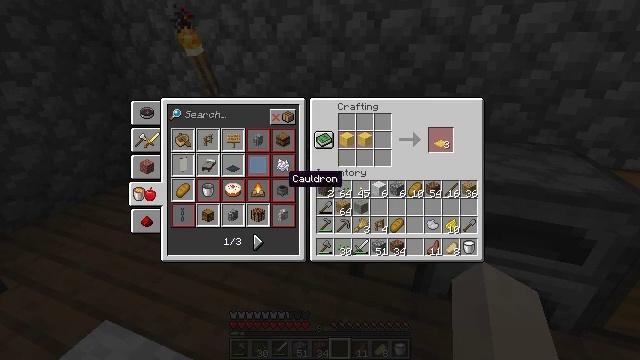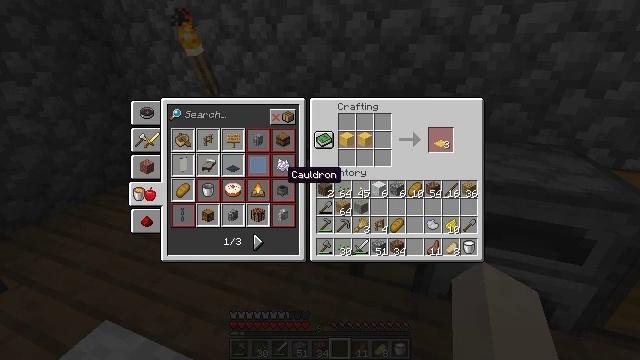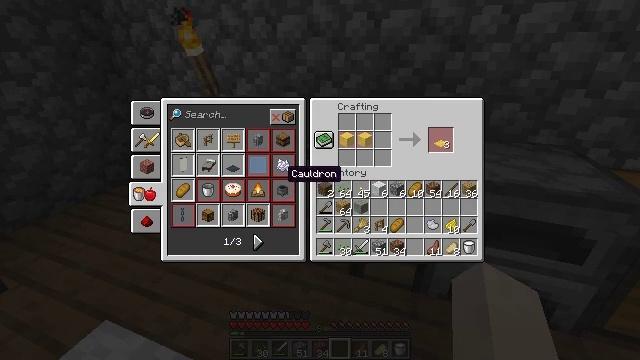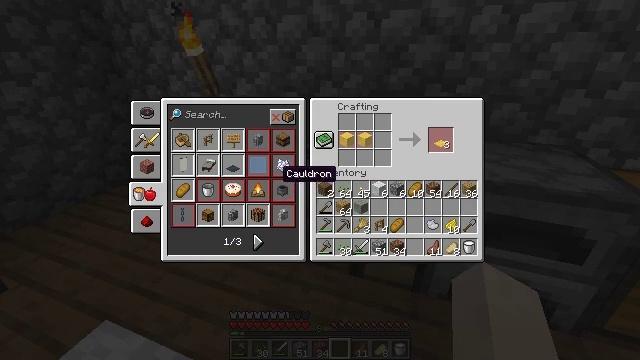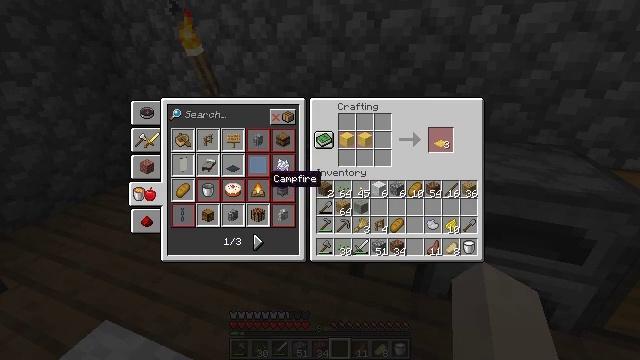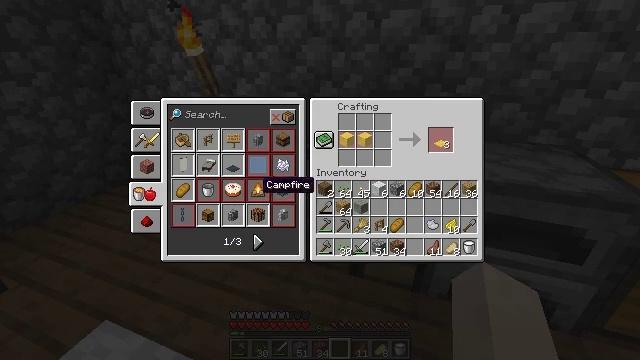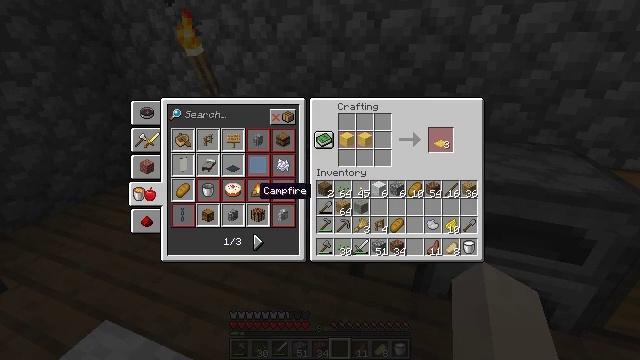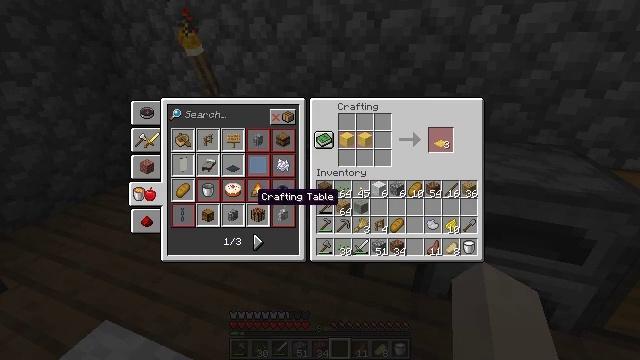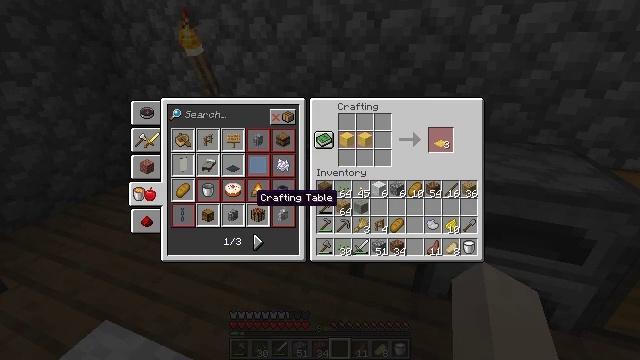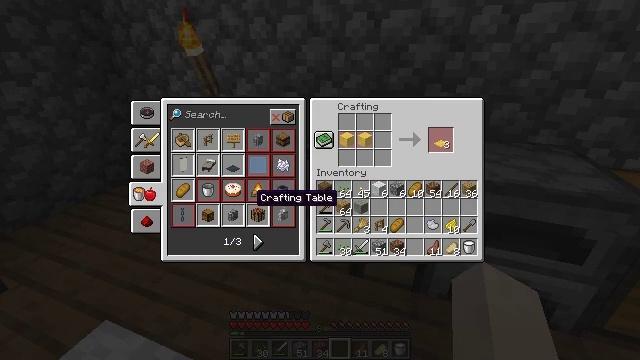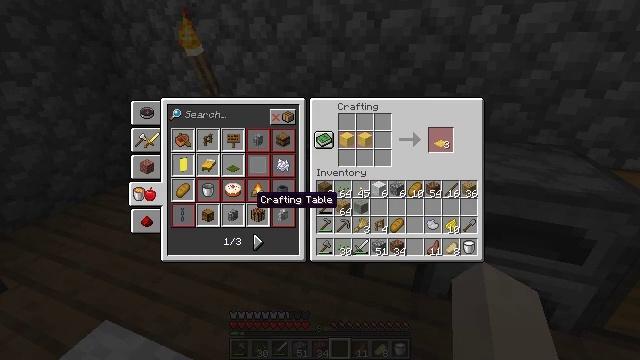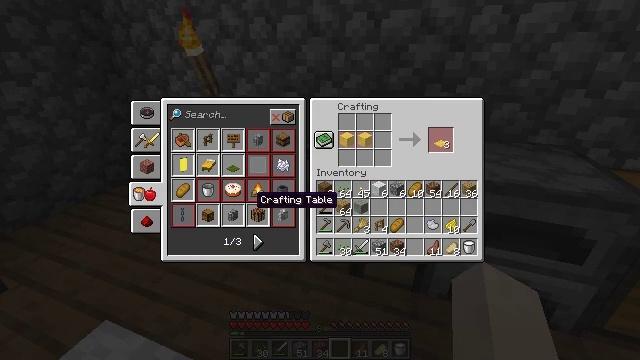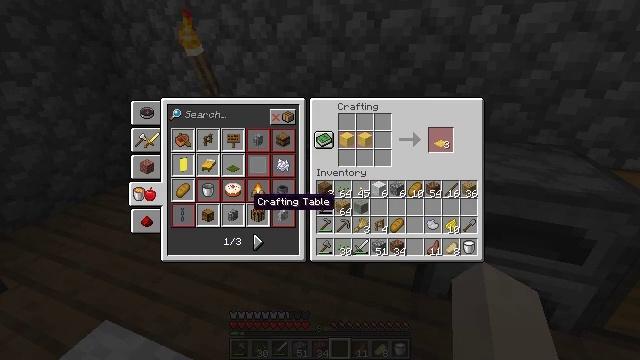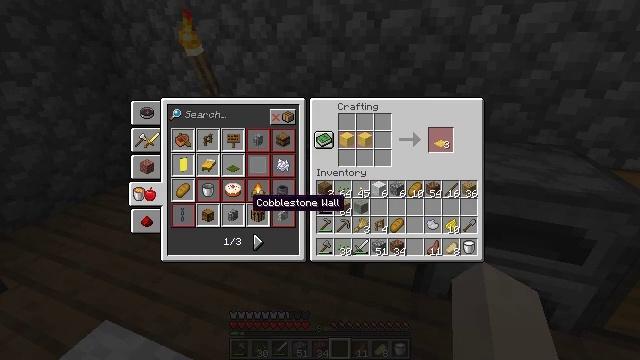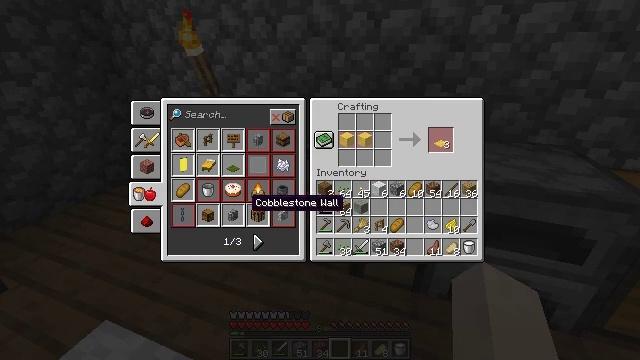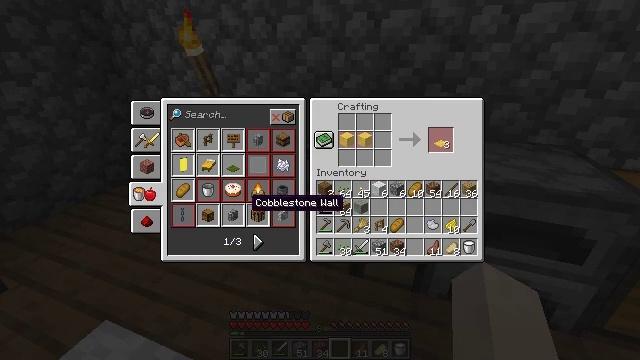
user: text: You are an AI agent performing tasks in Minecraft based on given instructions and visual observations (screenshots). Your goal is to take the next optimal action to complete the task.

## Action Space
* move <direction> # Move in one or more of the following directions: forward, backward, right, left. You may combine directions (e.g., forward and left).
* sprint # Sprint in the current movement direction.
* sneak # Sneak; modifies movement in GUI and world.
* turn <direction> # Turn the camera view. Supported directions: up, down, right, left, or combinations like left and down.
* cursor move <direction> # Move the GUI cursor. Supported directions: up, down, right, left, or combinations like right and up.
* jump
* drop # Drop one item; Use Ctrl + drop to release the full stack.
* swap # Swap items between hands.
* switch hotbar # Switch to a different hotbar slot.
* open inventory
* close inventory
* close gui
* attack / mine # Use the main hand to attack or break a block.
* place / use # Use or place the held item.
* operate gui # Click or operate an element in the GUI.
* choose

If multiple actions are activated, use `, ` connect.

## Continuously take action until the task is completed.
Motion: motion action
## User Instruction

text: Use sticks and wool in the crafting table to craft a painting.
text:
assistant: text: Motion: no_op
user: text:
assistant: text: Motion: no_op
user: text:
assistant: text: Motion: no_op
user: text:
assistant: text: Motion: cursor move left
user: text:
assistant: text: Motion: cursor move left
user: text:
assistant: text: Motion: no_op
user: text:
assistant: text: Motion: no_op
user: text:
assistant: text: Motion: no_op
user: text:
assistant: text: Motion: no_op
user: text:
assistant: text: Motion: no_op
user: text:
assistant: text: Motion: no_op
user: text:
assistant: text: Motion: no_op
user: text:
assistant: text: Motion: no_op
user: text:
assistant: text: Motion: no_op
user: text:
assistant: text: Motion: no_op
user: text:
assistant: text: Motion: no_op
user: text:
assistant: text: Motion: no_op
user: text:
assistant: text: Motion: cursor move right
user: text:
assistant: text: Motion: no_op
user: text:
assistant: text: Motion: no_op
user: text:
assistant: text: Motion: no_op
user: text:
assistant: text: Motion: no_op
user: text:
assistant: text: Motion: no_op
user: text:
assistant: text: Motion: no_op
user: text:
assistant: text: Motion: no_op
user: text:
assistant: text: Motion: no_op
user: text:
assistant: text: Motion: no_op
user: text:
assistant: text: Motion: no_op
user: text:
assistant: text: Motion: no_op
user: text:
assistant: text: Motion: no_op